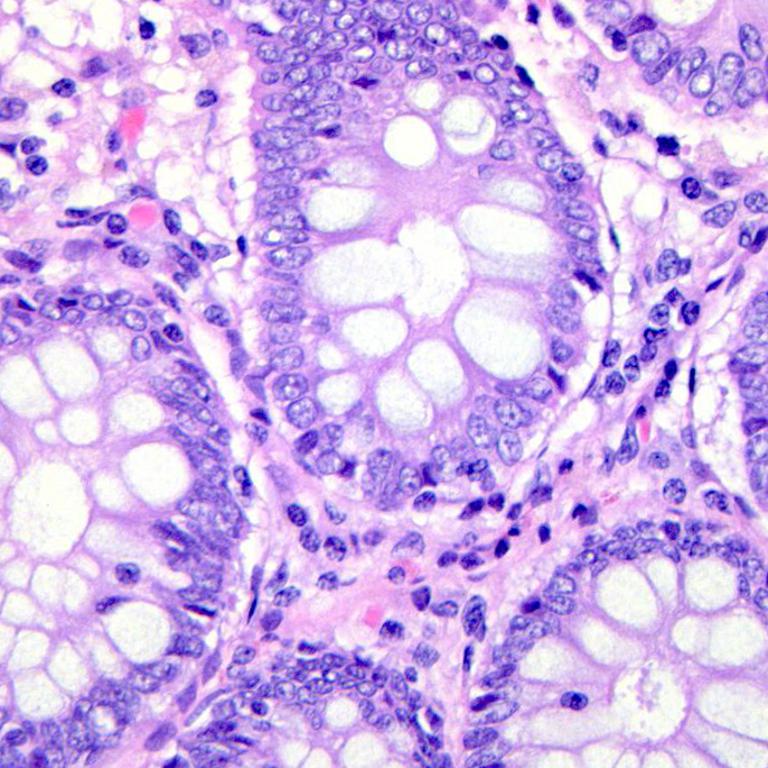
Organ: colon
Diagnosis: benign